Question: Knowing that javascript automatically converts types when required say example "8" * "3" = 24; but while comparing two different types of js, what type to they convert first.
Let me show you an example.

here when string "true" is compared with boolean true, then one of them has to convert to other type. what is the preferance here, will the "true" string convert to boolean true which returns a boolean object, or the boolean true converts to "true" string.
in the above i guess the true string is converted to boolean true which is object making the statement false, so why this why not the reverse is there a preferance in type conversion ?
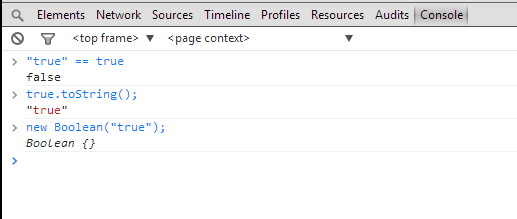
Answer: See <URL>.
Basically it comes down to: ; if anything, it the <URL> conversion. This conversion is a of the equality operator evaluating.
'''
"true" == true
"true" == 1 // by rule #7 - ToNumber(true)
0 == 1 // by rule #5 - ToNumber("true")
false // by rule #1c
'''
The <URL> operation is simply in this case, although it is in other cases where truthiness matters - such as with the logical boolean operators or conditional expressions.